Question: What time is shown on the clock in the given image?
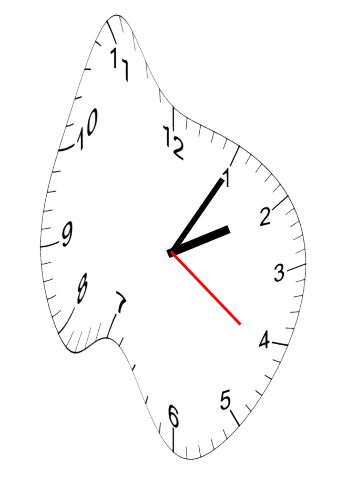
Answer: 02:05:21